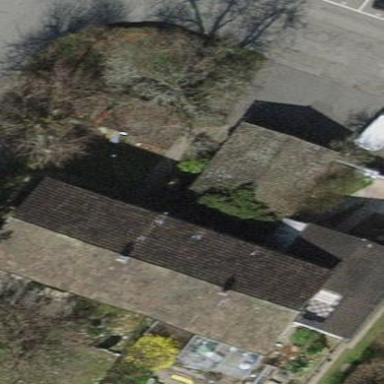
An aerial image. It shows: Semidetached house.